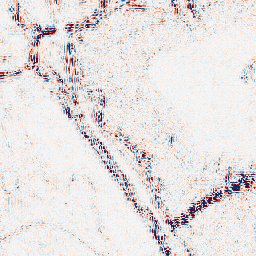
Category: wavelet
Decomposition family: wavelet_reverse_biorthogonal
Decomposition parameters: wavelet: rbio2.4
level: 2
Upsampling method: area
Upsampling parameters: scale: 4
Upsampling scale: 4